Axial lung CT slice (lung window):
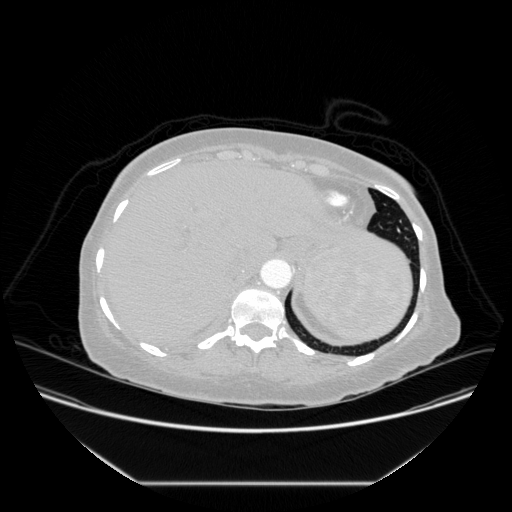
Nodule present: no